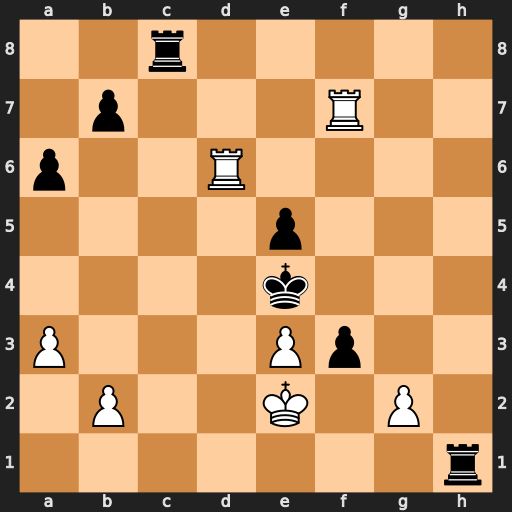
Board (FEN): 2r5/1p3R2/p2R4/4p3/4k3/P3Pp2/1P2K1P1/7r
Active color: w
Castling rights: -
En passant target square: -
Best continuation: gxf3#